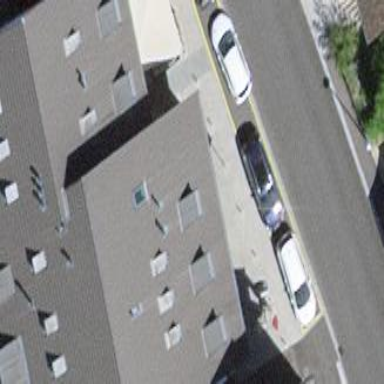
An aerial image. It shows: Commercial building.